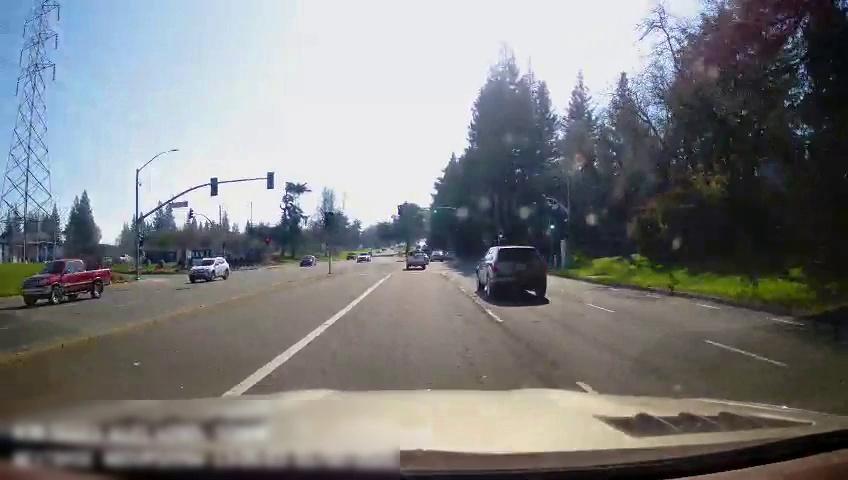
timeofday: Day
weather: Sunny
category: Drivable Space
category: Vehicles | Truck
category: Vehicles | SUV
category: Vehicles | Car
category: Vehicles | Car
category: Vehicles | SUV
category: Vehicles | Truck
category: Vehicles | SUV
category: Vehicles | Car
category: Lanes | Current Lane
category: Lanes | Current Lane
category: Lanes | Current Lane
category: Lanes | Alternate Lane
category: Traffic | Lights
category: Traffic | Lights
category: Traffic | Lights
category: Traffic | Lights